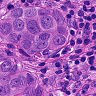
Metastatic tissue present: yes